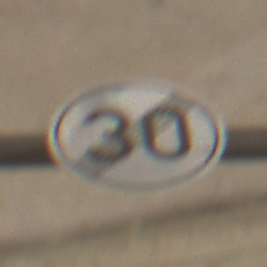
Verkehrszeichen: EndeGeschwindigkeit30
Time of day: Midday
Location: Roofed (Tunnel)
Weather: NotSpecified
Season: NotSpecified
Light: Natural